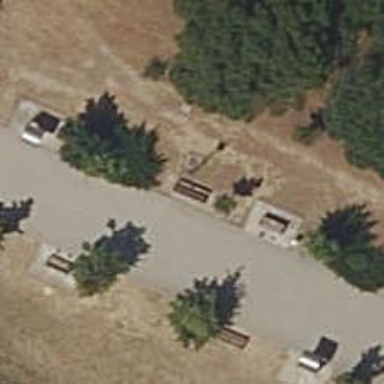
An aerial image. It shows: Bench for seating.